Interaction volume radius: 5 \u00c5
Interaction volume height: 25 \u00c5
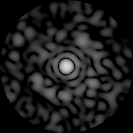
Disorder parameter: 0.8214